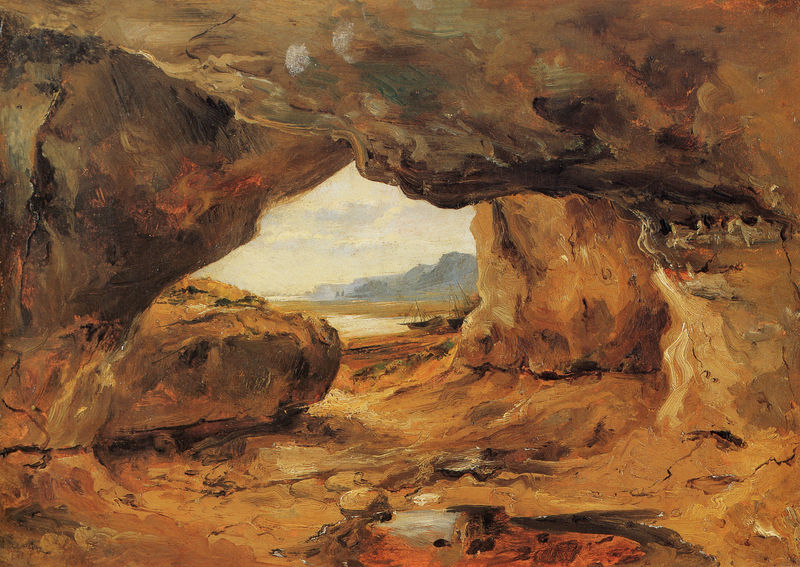
Titel: An der Küste
Künstler: Théodore Rousseau
Institution: Privatsammlung
Schlagwörter: berg, blau, felsen, feuer, gemälde, gestein, himmel, meer, wasser, weiß, wolken, bäume, fluss, gelb, grün, landschaft, menschen, ocker, sand, see, ufer, braun, fenster, grau, hell, licht, orange, schwarz, ölbild, ausblick, blick, gras, rasen, rot, tiere, wolke, beige, malerei, wand, stein, steine, öl, gräser, horizont, hügel, natur, schilf, spiegelung, weite, gewässer, pastos, boden, decke, pflanzen, höhle, höle, boot, boote, kahn, pferde, sprung, aussicht, farbig, küste, pfütze, schiff, schiffe, strand, bogen, lehm, berge, fels, gebirge, klippen, risse, kahl, ölgemälde, flut, querformat, dick, duktus, durchgang, tor, segelboote, ozean, ebbe, wände, gewölbe, durchblick, flussbett, lichtung, loch, ölmalerei, wärme, öffnung, landschaftsbild, witterung, rotbraun, grotte, felsbrocken, ausgang, versteck, durchbruch, sten, stumpf, tempera, erdtöne, feuerstelle, riss, steilufer, wasserlache, felswände, naturdarstellung, felstor, schmuggler, dirchblick, schmugglerversteck, fütze, meer höhle felsen wolken wasser, höhle landschaft